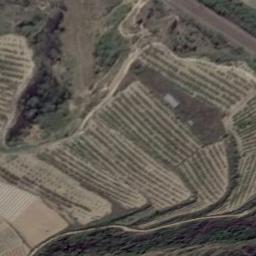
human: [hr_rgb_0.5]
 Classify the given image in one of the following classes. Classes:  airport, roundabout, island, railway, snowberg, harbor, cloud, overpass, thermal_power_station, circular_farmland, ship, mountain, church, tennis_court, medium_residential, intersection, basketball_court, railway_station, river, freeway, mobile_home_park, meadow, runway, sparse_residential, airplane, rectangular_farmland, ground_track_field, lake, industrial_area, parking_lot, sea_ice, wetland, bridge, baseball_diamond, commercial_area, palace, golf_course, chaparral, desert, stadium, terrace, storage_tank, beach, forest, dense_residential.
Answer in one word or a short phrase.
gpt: terrace